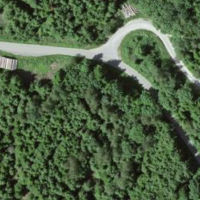
EUNIS habitat code: 41
Species observed at this site:
Sorbus aucuparia